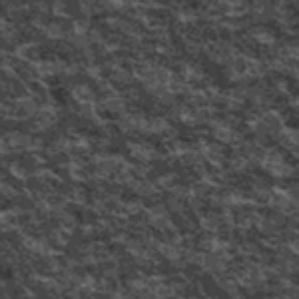
Label: frost